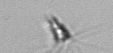
Label: Calciopappus